Brain MRI, t2w sequence, axial 2D slice.
Patient: age 55, sex M, weight 98 kg, height 1.98 m
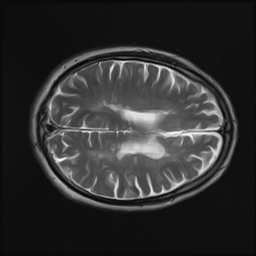